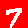
Digit: 7